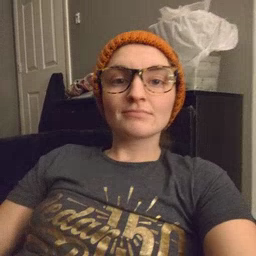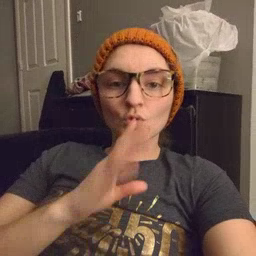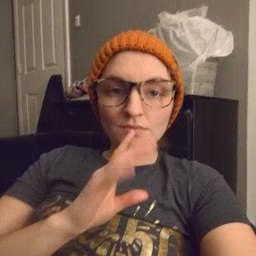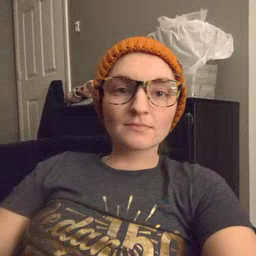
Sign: talk